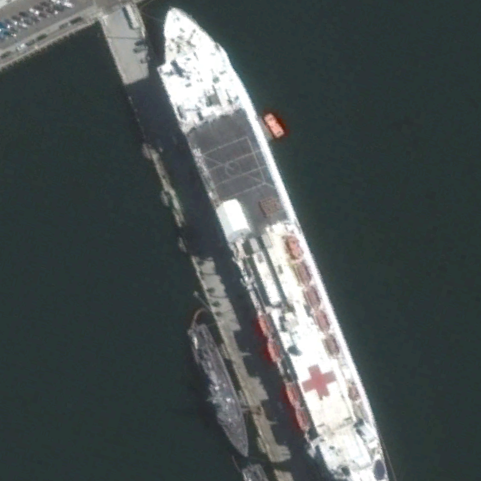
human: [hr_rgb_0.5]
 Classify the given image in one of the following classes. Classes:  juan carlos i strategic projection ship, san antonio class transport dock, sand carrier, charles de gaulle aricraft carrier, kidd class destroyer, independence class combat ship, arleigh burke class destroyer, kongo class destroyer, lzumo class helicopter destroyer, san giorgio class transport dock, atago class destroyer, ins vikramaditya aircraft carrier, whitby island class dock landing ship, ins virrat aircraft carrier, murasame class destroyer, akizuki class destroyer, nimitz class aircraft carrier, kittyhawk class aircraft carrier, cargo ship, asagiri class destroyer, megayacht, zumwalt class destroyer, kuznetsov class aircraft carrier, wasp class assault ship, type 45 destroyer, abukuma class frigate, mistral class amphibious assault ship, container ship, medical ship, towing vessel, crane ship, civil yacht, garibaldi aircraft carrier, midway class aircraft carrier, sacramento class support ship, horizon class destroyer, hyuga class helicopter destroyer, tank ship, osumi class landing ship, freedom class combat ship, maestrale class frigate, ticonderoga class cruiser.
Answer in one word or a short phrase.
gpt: Medical ship